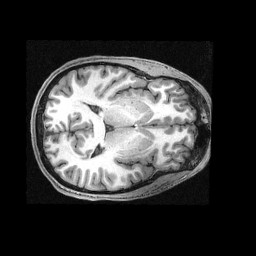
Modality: T1w
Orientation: axial
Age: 22
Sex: male